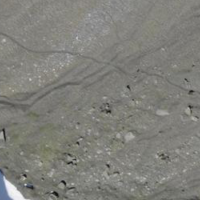
EUNIS habitat code: 48
Species observed at this site:
Saxifraga bryoides